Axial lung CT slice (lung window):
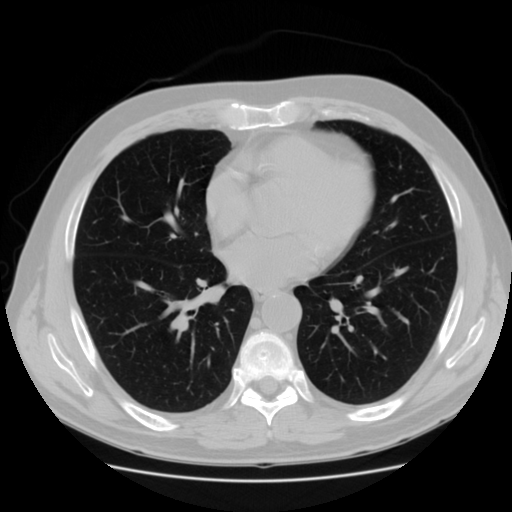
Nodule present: no